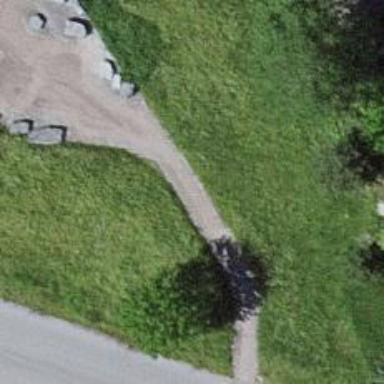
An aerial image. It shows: Sidewalk.